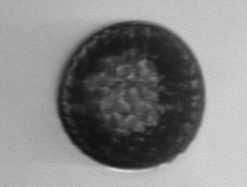
Label: Coscinodiscus